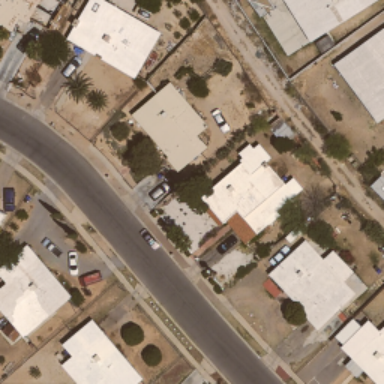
It is a medium residential area with houses arranged neatly .